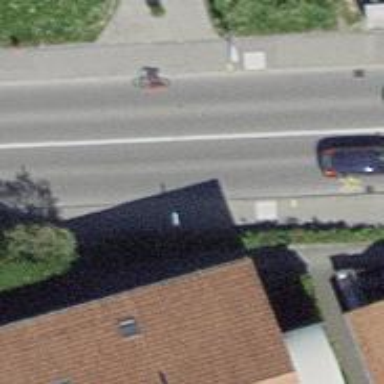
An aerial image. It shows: Bus stop with platform for public transport.